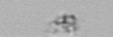
Label: detritus